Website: home-depot
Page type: customer-info-address
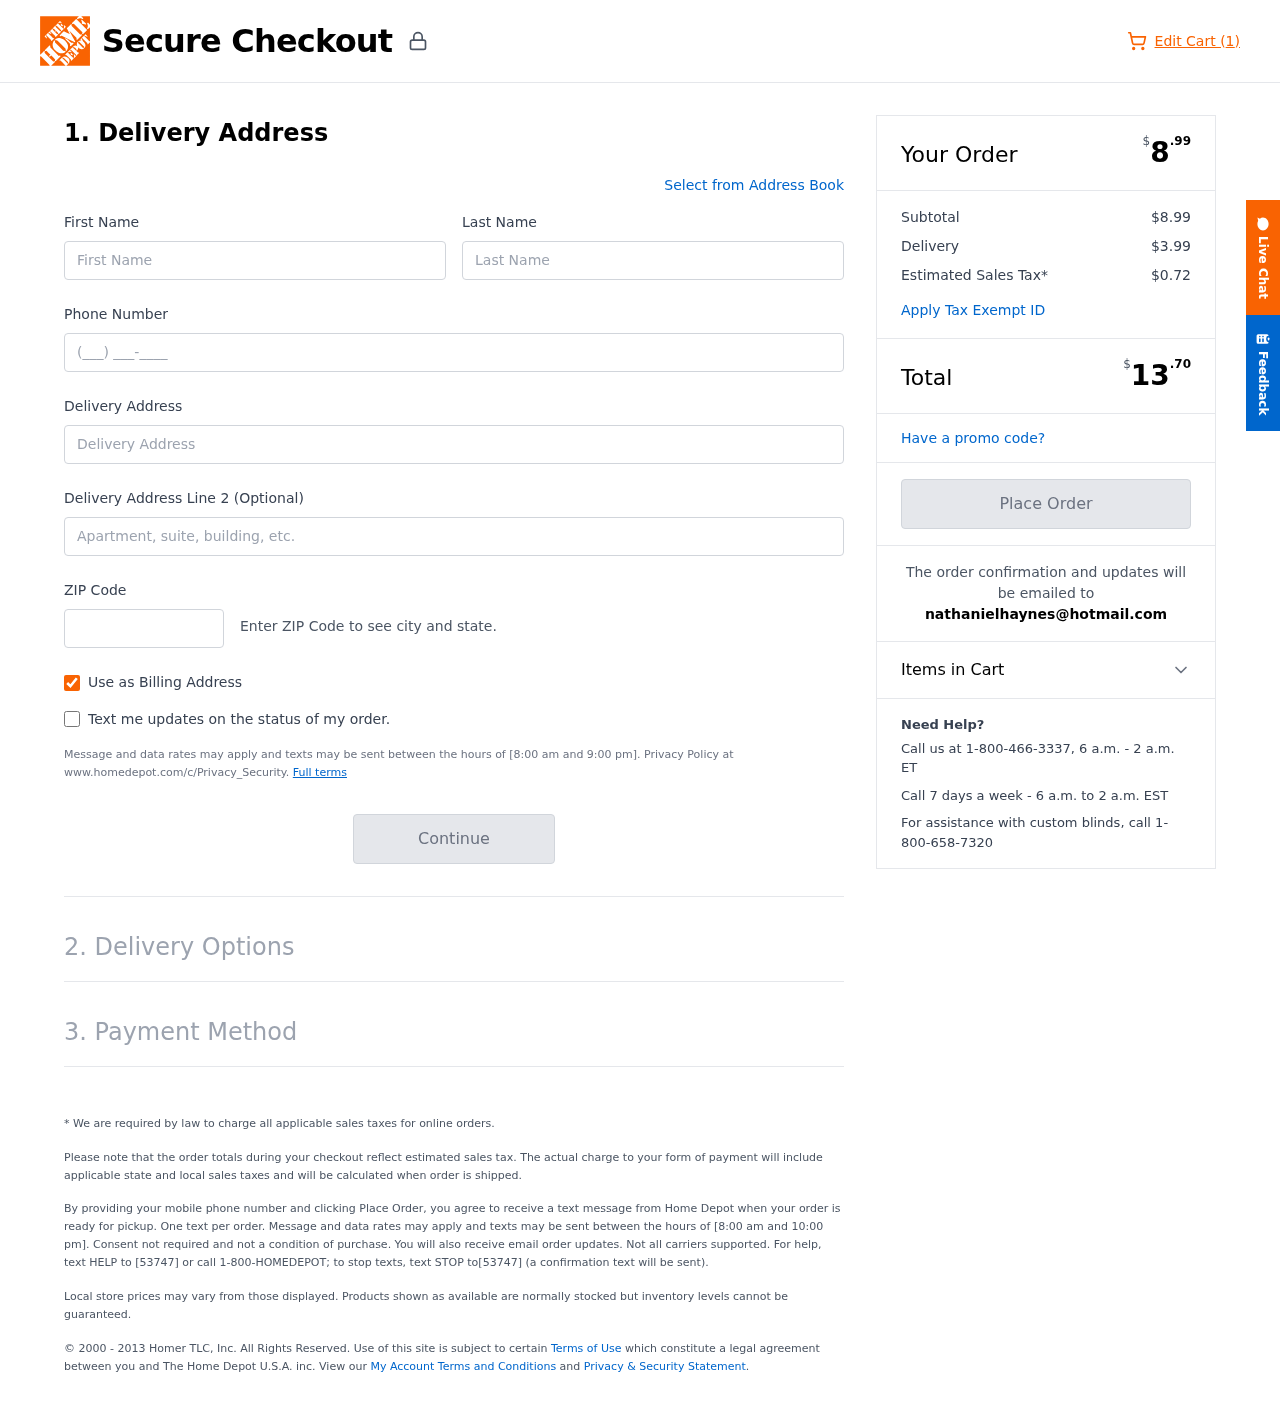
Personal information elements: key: PII_EMAIL
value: nathanielhaynes@hotmail.com
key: PII_FIRSTNAME
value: Nathaniel
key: PII_LASTNAME
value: Haynes
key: PII_PHONE
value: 6513607974
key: PII_POSTCODE
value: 42668
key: PII_STREET
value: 21373 Wallace Track
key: PII_STREET2
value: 2292 Samantha Summit
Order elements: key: ORDER_NUM_ITEMS
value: Edit Cart (1)
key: ORDER_SUBTOTAL_HEADER
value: $8.99
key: ORDER_SUBTOTAL
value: $8.99
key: ORDER_SHIPPING_COST
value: $3.99
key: ORDER_TAX
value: $0.72
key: ORDER_TOTAL2
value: $13.70